Field crop: maize
Growth stage: 1
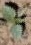
Species: datura